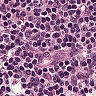
Metastatic tissue present: no